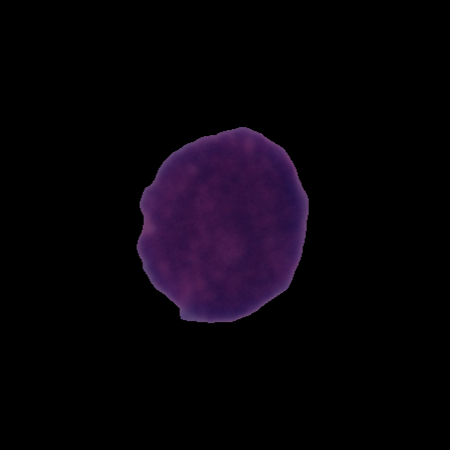
Label: cancer